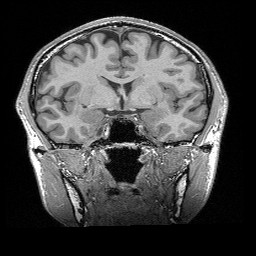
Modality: T1w
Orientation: sagittal